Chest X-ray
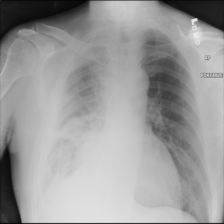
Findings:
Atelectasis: negative
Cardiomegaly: negative
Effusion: negative
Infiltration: negative
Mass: negative
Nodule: negative
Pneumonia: negative
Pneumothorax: negative
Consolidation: negative
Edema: negative
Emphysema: negative
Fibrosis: negative
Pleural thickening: negative
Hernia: negative